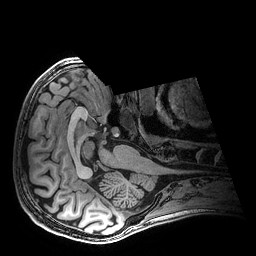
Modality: T1w
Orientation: axial
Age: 18
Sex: male
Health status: healthy